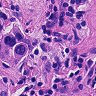
Metastatic tissue present: yes